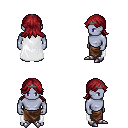
a pixel art fantasy rpg character, male body template, dark elf, purple skin, white cape, robe skirt, brunette loose hair, iron tiara, metal boots, four views (front, back, left, right), 2x2 character sprite sheet, small pixel art, hard edges, no anti-aliasing